Question: I have a listview and what I want is when I click on listView row, the Imageview which I have used in ListView row changes to different drawable. Here is the code what I have tried.
'''
lvAdminData.setOnItemClickListener(new AdapterView.OnItemClickListener() {
@Override
public void onItemClick(AdapterView<?> parent,
View convertView, int position, long id) {
@SuppressWarnings("unused")
RelativeLayout rel=(RelativeLayout) adapter.getView(position, null,null);
ImageView arrowView=(ImageView) rel.getChildAt(2);
arrowView.setImageResource(R.drawable.info_details_navigation_white);
}
});
}
'''
Here is the snapshot:

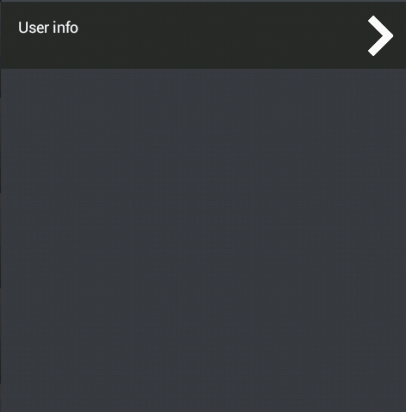
Answer: Try this..
'''
lvAdminData.setOnItemClickListener(new AdapterView.OnItemClickListener() {
@Override
public void onItemClick(AdapterView<?> parent,View convertView, int position, long id) {
ImageView arrowView=(ImageView) convertView.findViewById(R.id.yourid); //replace with your ImageView id
arrowView.setImageResource(R.drawable.info_details_navigation_white);
}
});
'''